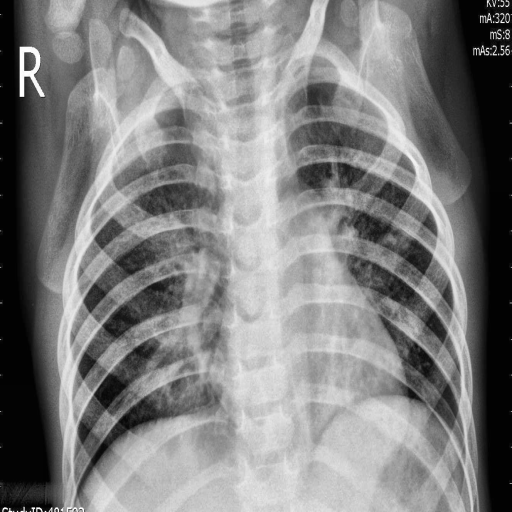
Finding: PNEUMONIA